Field crop: maize
Growth stage: 1
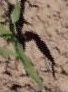
Species: maize